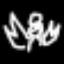
Label: angel